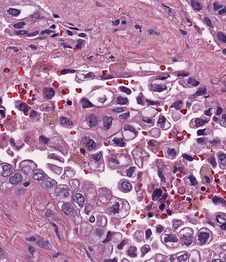
Tumor epithelial tissue: yes
Tumor-associated stroma tissue: yes
Normal tissue: no